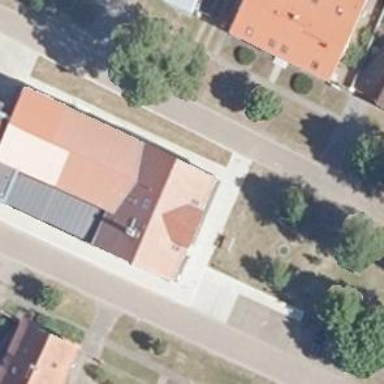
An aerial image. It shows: Community centre.